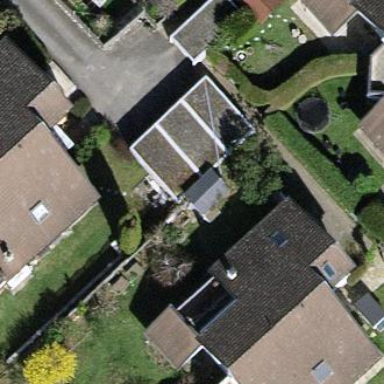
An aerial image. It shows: Group of garages.